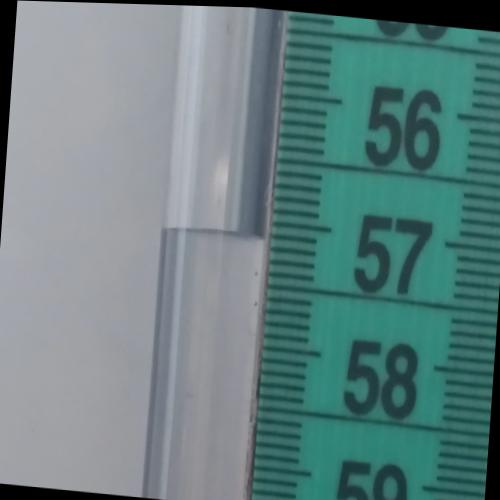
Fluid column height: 57.1 cm